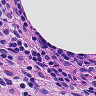
Metastatic tissue present: no